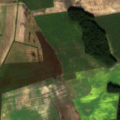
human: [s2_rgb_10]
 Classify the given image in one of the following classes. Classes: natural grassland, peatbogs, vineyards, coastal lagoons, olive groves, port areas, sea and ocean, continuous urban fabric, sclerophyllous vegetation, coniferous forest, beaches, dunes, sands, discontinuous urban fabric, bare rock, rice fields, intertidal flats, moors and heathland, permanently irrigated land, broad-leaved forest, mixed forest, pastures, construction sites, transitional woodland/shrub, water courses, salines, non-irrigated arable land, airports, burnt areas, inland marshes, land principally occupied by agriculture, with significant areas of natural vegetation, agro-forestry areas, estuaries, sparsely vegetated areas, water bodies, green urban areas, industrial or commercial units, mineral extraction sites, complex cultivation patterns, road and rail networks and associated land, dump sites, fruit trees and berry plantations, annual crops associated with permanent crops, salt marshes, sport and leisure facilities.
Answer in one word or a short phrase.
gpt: non-irrigated arable land, broad-leaved forest